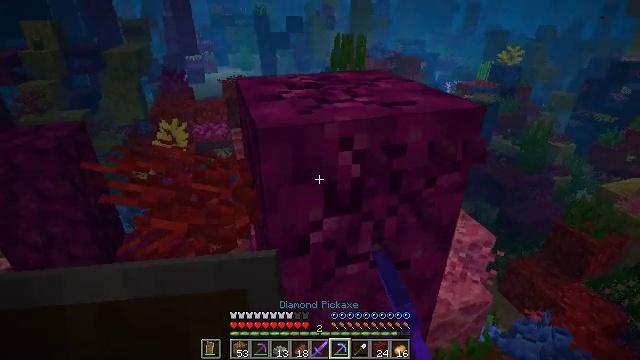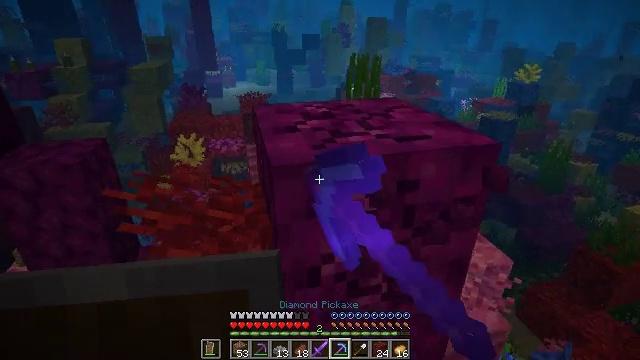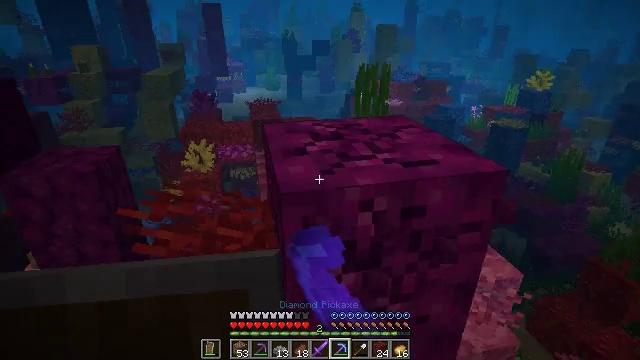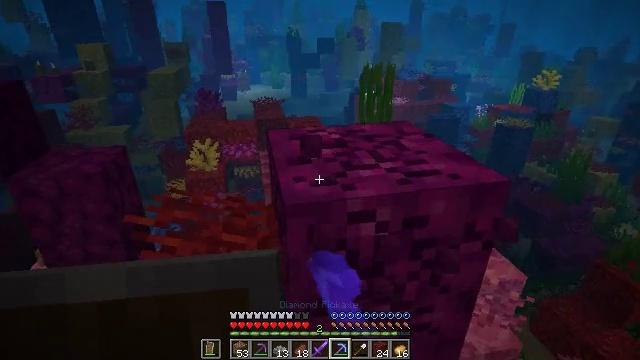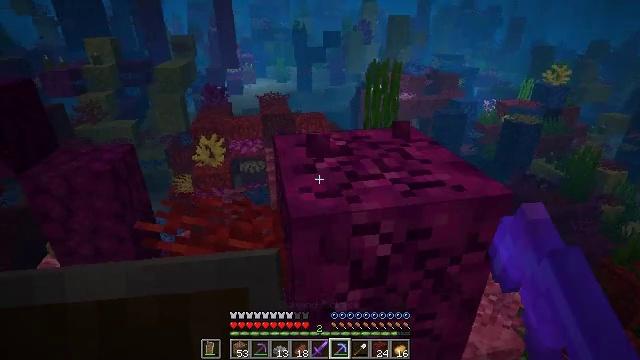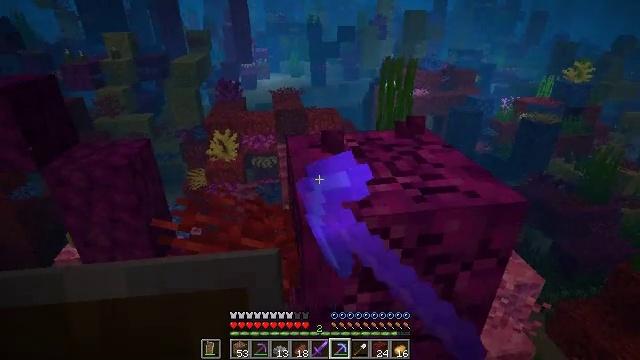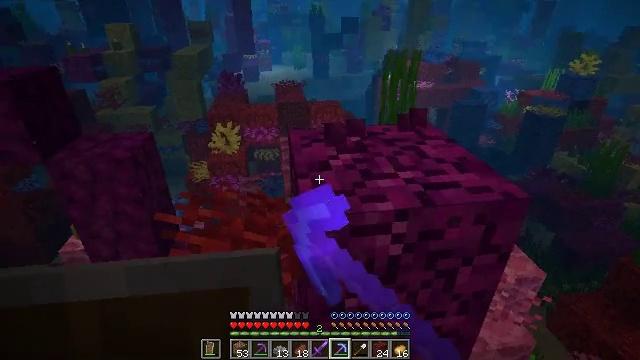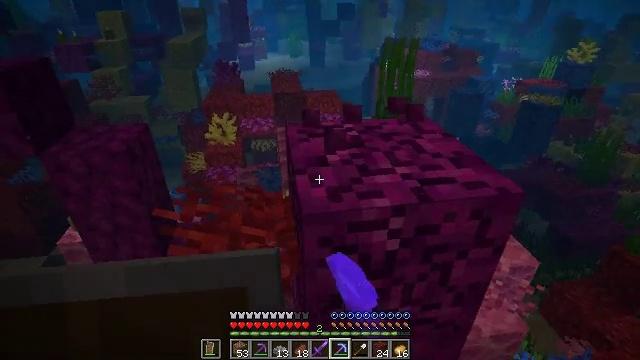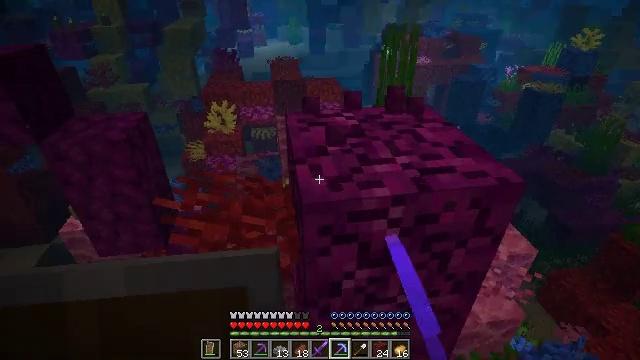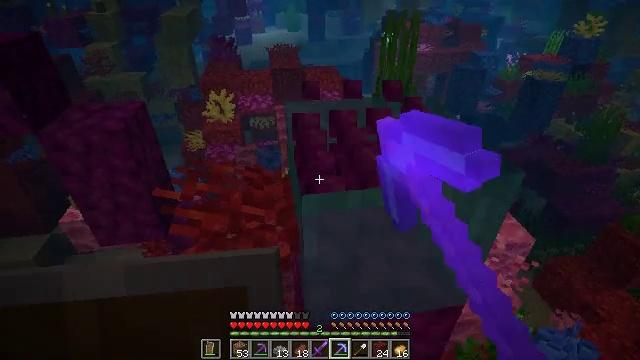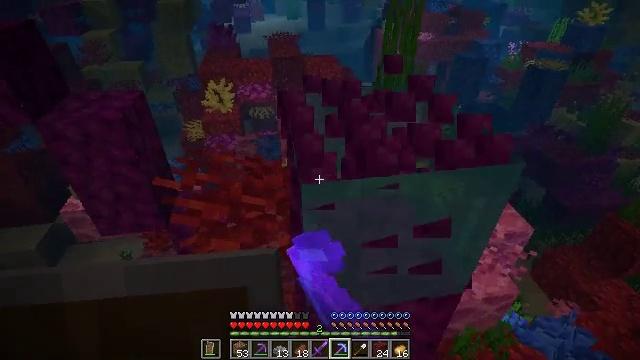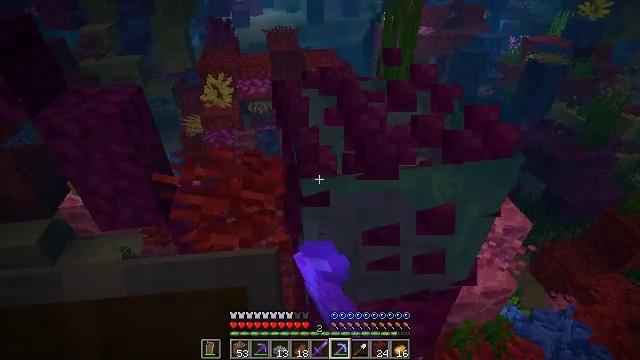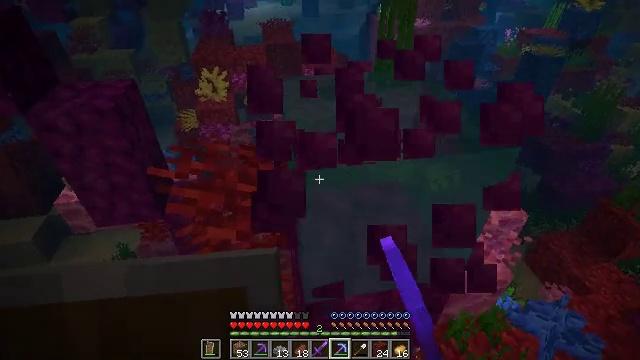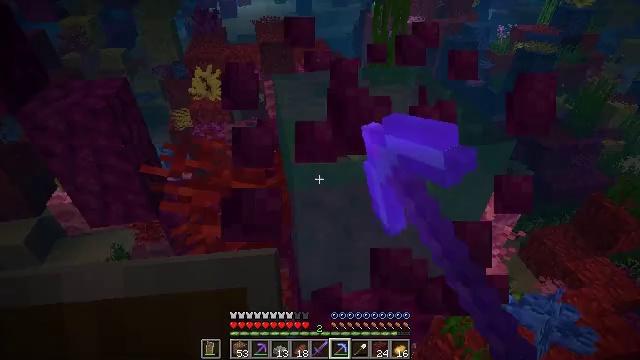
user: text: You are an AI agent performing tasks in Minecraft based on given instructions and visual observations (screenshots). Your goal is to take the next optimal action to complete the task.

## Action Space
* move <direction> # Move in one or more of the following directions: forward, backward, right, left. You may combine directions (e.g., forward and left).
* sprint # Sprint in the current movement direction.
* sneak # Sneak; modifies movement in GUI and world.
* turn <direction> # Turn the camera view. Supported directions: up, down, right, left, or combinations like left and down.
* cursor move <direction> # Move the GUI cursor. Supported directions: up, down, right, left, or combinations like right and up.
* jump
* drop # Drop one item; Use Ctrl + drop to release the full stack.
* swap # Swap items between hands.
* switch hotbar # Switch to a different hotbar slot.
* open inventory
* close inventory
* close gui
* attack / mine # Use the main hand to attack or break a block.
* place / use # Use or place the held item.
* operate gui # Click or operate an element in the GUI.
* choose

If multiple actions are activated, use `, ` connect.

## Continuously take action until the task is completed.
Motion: motion action
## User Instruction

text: mine block bubble coral block
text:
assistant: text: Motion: turn left and up, attack / mine, jump
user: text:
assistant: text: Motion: turn left, attack / mine, jump
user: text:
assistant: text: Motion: attack / mine
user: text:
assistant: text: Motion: turn left and down, attack / mine
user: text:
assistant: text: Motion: turn left, attack / mine
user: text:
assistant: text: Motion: turn down, attack / mine
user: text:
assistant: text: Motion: turn down, attack / mine
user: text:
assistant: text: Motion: turn down, attack / mine
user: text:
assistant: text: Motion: turn down, attack / mine
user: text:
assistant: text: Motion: turn down, attack / mine
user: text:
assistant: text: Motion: attack / mine
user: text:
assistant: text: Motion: turn down, attack / mine
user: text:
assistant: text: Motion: turn right, attack / mine
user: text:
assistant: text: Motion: attack / mine